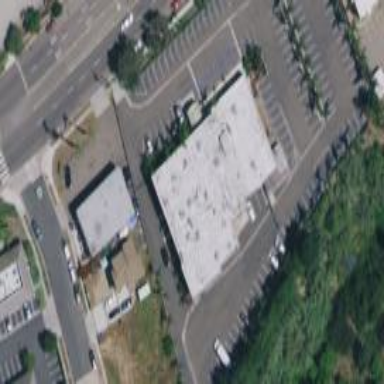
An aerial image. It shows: Office building.